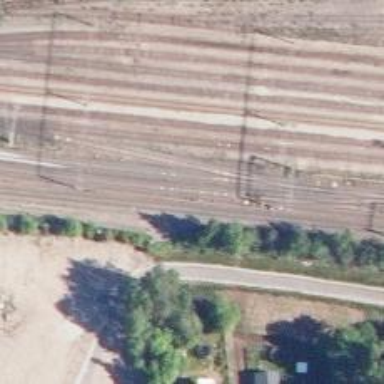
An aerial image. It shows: Railway signal.